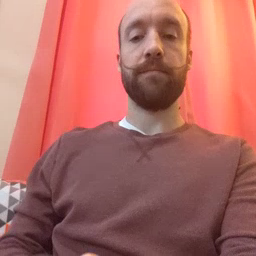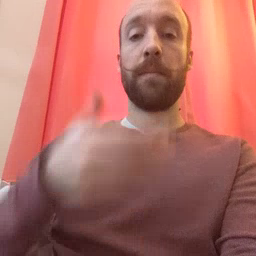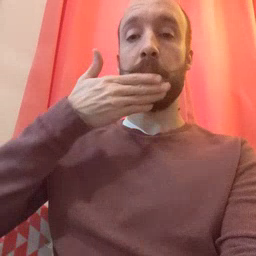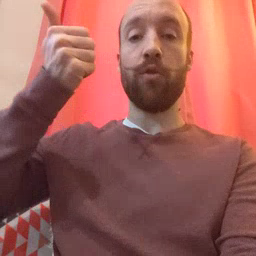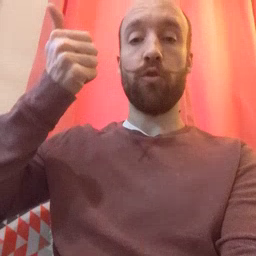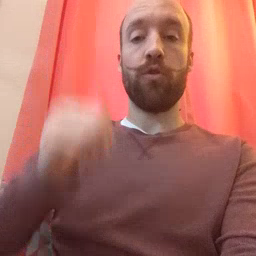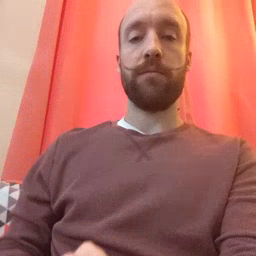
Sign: better